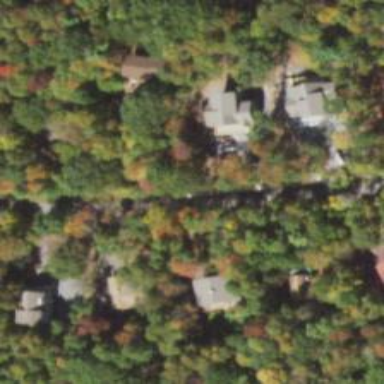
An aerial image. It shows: Residential road.